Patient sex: M
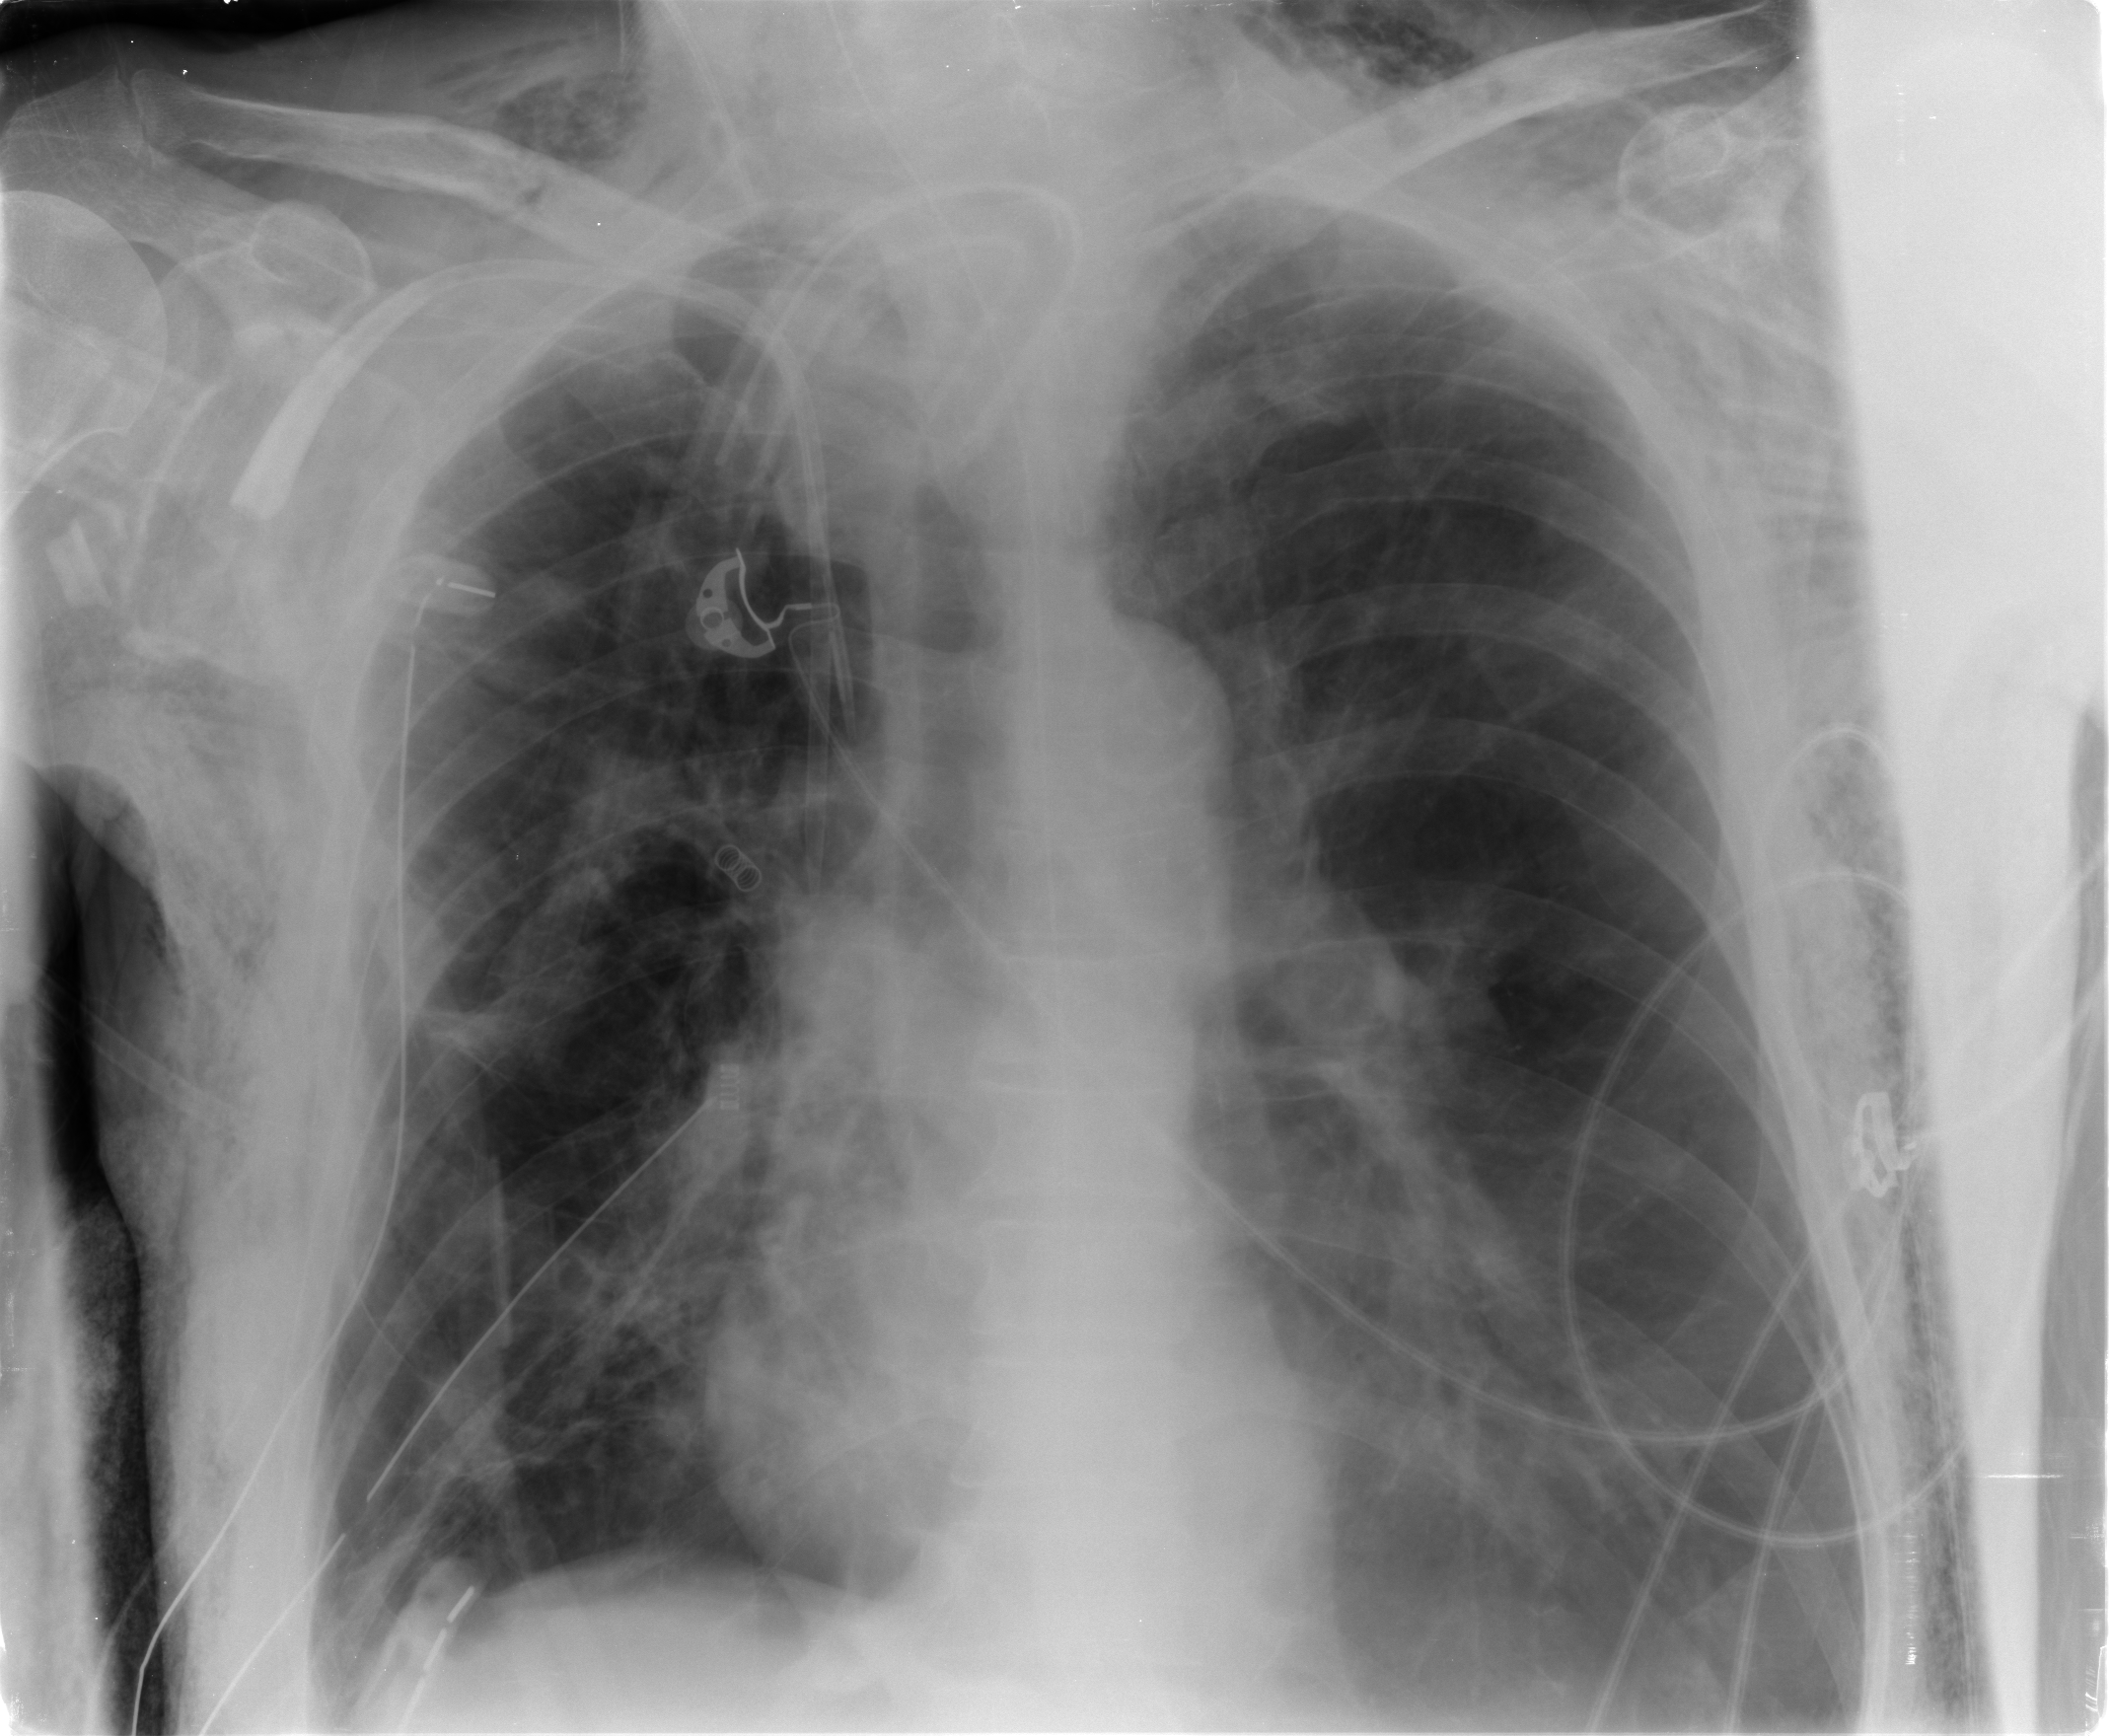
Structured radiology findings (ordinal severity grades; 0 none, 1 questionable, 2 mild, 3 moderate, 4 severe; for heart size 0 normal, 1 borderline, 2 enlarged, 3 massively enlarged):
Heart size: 0
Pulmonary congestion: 0
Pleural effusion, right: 0
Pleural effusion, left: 2
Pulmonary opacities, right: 2
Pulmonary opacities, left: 2
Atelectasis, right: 2
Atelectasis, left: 0